如图，在长方体 \(ABCD-A_1B_1C_1D_1\) 中，\(AB=2\)，\(AD=1\)，\(A_1A=1\).

\begin{enumerate}
    \item 求证：\(B_1D \perp BC_1\);
    \item 若该长方体沿着截面 \(ACD_1\) 去掉三棱锥 \(D-ACD_1\)，求剩下的多面体的体积.
\end{enumerate}
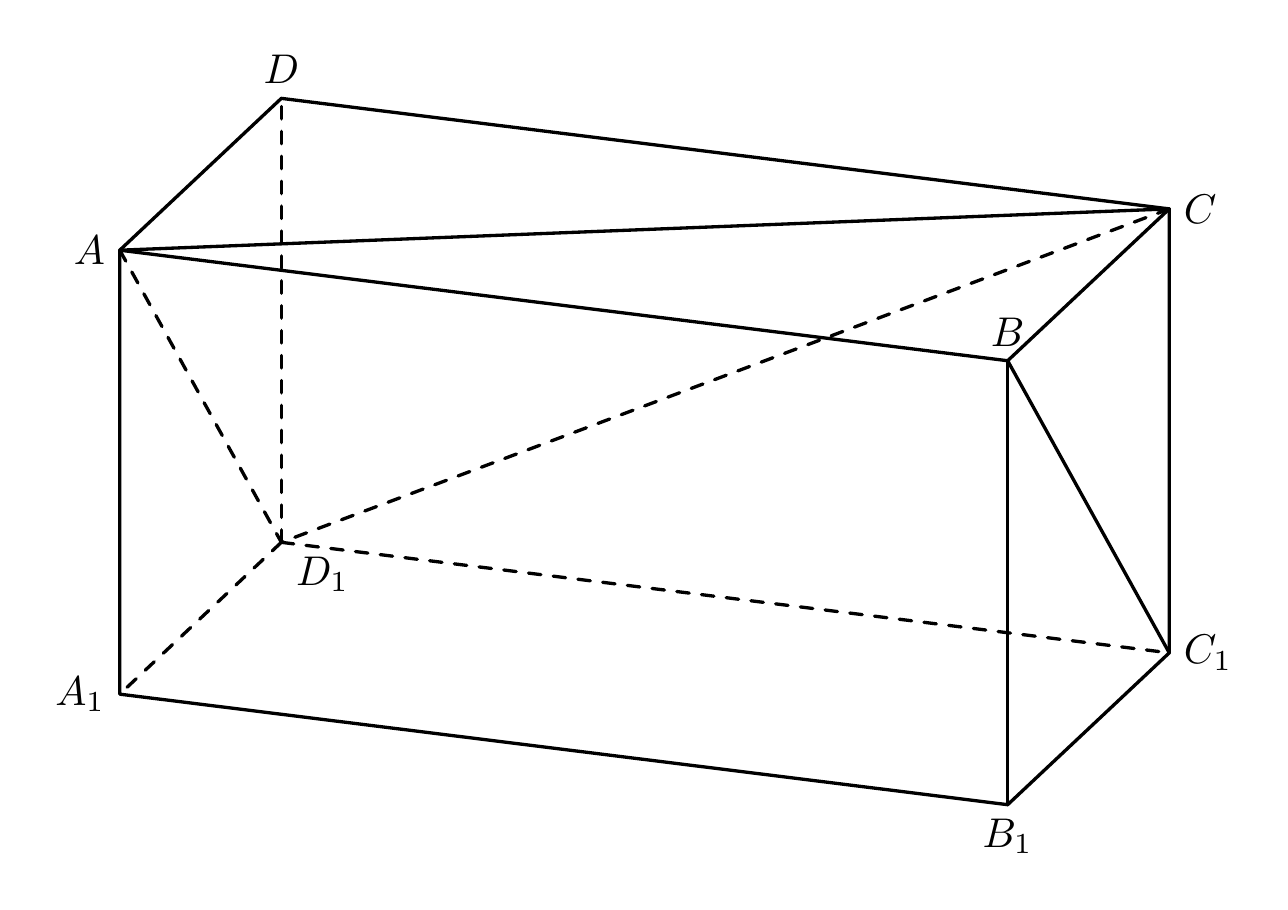
【解答】
\textbf{【答案】} (1) 证明见解析；(2) \(\frac{5}{3}\).

\vspace{0.5em}

\textbf{【分析】} (1) 根据长方体结构特征及线面垂直的判定和性质定理证明结论；\\
(2) 利用长方体、棱锥的体积公式求多面体体积.

\vspace{0.5em}

\textbf{【详解】} (1) 由题设 \(CD \perp\) 面 \(BCC_1B_1\)，\(BC_1 \subset\) 面 \(BCC_1B_1\)，则 \(CD \perp BC_1\)，

在长方体中 \(AD = AA_1\)，即 \(BC = CC_1\)，则 \(BCC_1B_1\) 为正方形，故 \(B_1C \perp BC_1\)，

由 \(B_1C \cap CD = C\) 且都在面 \(B_1CD\) 内，故 \(BC_1 \perp\) 面 \(B_1CD\)，\(B_1D \subset\) 面 \(B_1CD\)，

所以 \(B_1D \perp BC_1\);

\vspace{1em}

\vspace{0.5em}

(2) 由题设，剩下的多面体的体积
\[
V = V_{ABCD-A_1B_1C_1D_1} - V_{C-ADD_1} = 2 \times 1 \times 1 - \frac{1}{3} \times 2 \times \frac{1}{2} \times 1 \times 1 = \frac{5}{3}.
\]
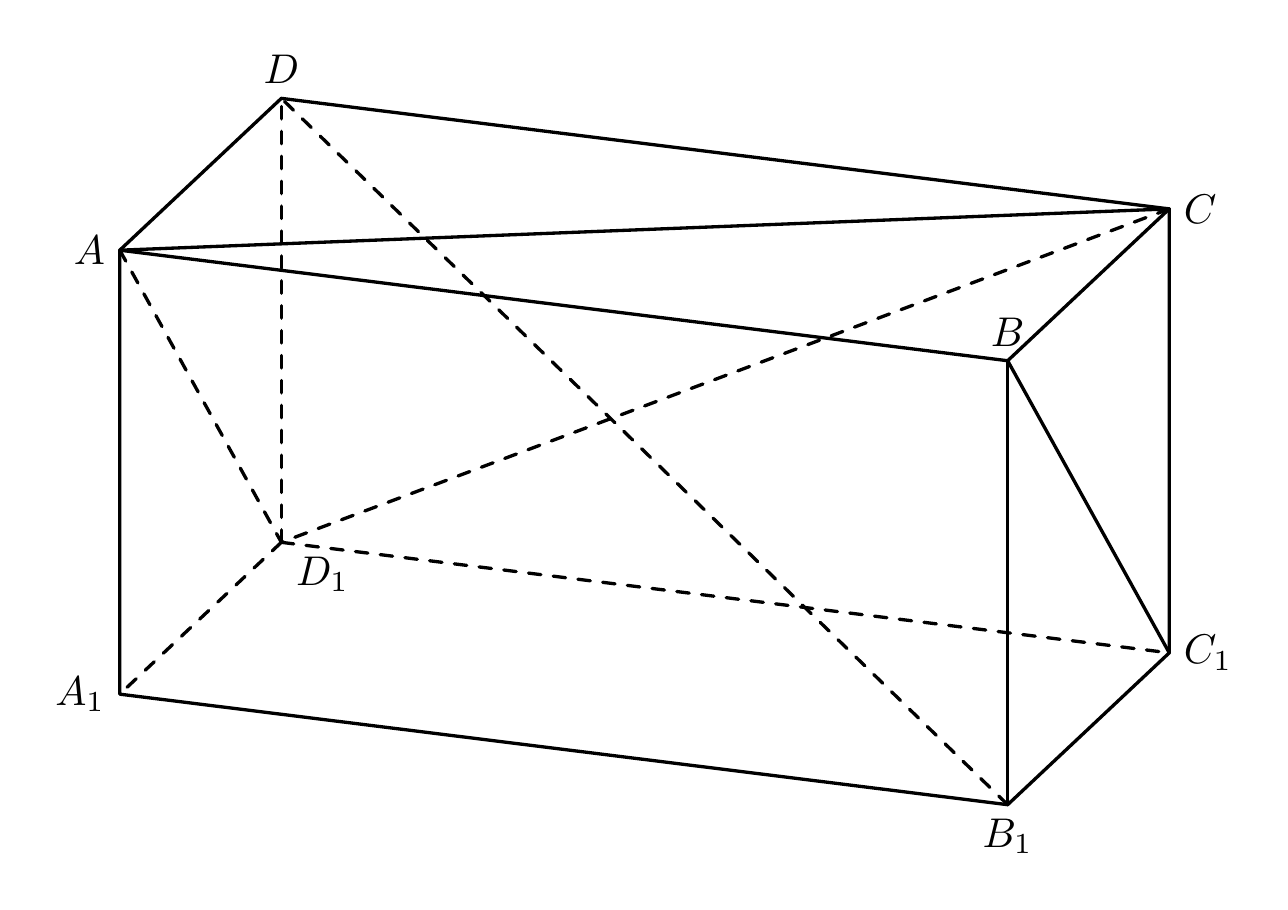